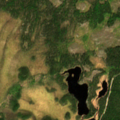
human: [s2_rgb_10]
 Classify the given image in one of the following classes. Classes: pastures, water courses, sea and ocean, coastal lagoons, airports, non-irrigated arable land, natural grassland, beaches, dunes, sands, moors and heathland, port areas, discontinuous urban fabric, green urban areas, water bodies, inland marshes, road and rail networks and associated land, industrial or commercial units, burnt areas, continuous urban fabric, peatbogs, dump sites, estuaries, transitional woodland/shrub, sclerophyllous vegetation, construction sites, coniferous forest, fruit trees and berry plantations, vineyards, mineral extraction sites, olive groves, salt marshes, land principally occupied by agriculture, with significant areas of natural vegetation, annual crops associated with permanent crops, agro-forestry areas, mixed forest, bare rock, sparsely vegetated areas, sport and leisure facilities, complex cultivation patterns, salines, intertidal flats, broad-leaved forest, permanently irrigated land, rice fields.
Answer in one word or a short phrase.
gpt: coniferous forest, transitional woodland/shrub, peatbogs